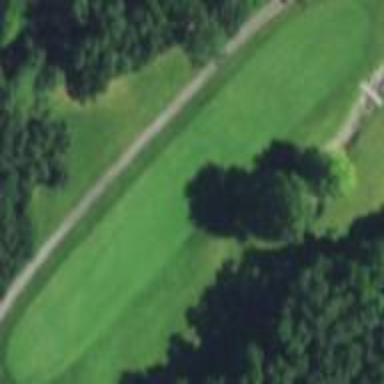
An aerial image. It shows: Golf fairway surrounded by grass.